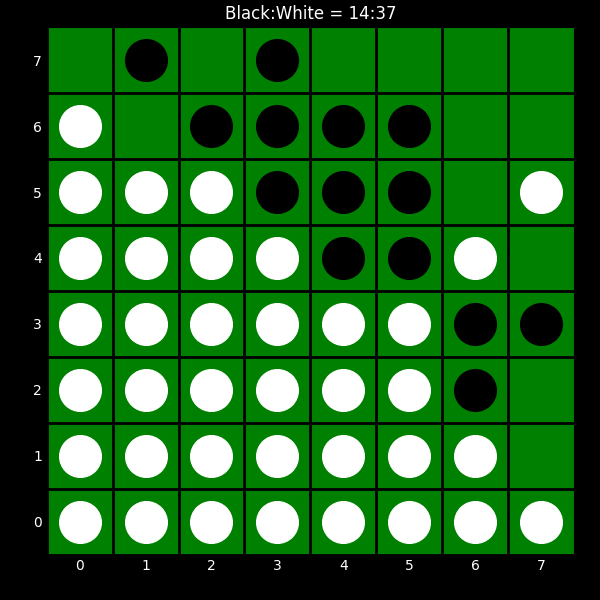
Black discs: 14
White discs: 37